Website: lowes
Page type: cart
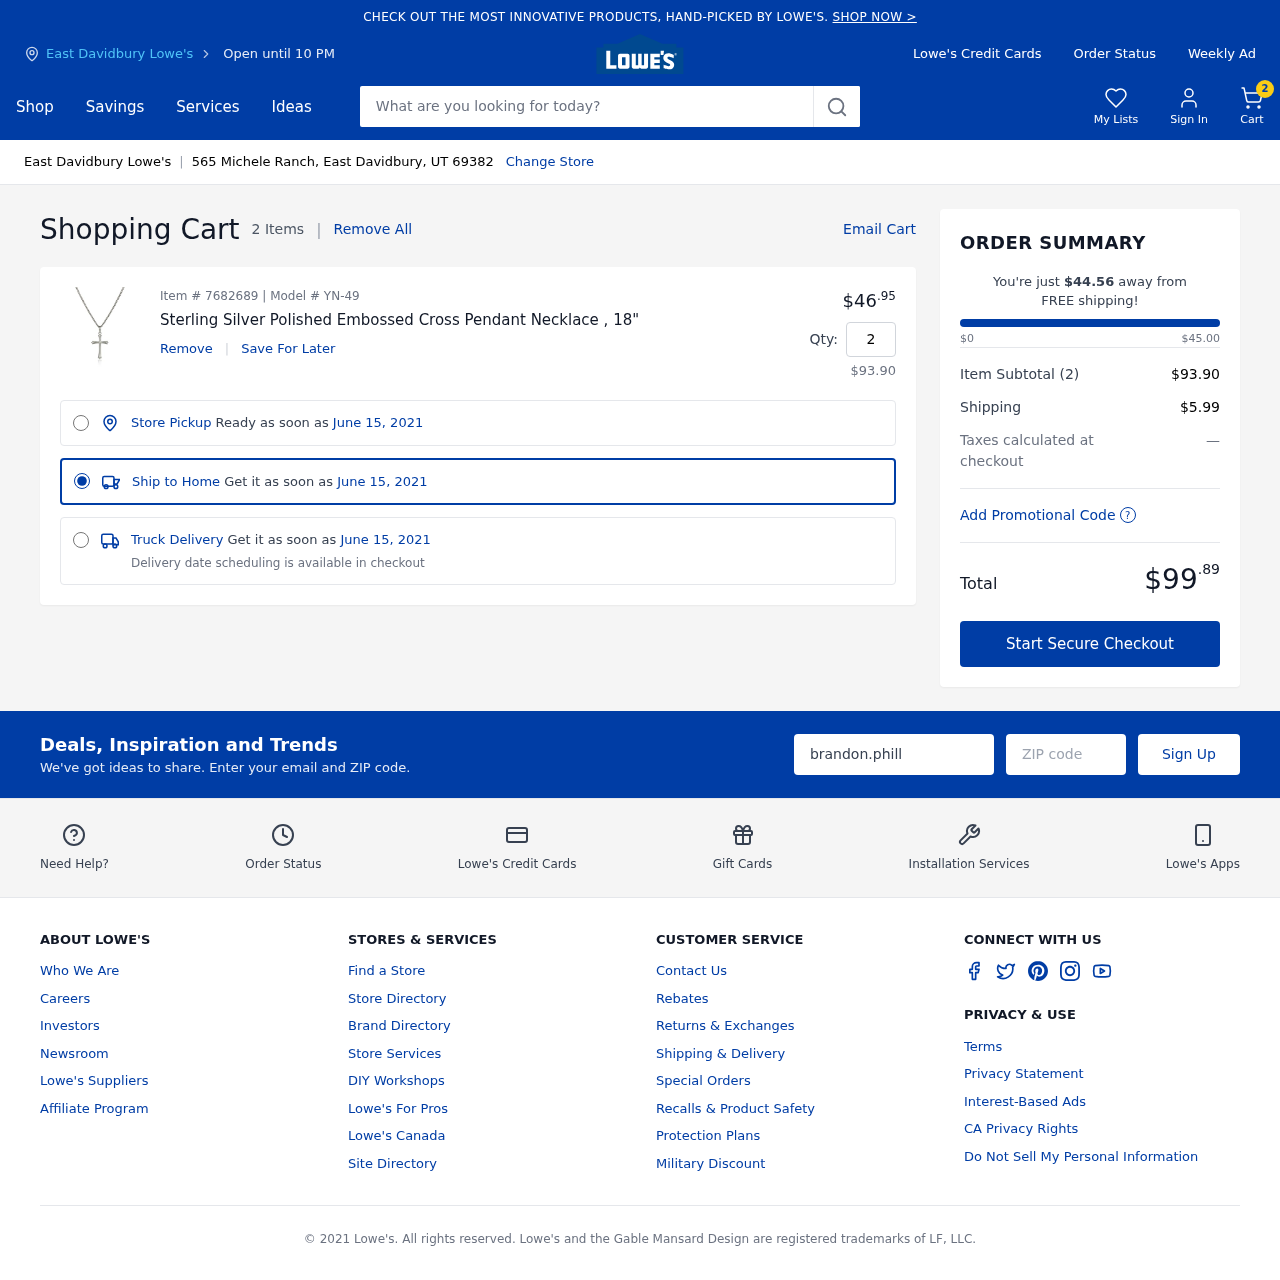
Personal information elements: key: PII_CITY
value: East Davidbury Lowe's
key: PII_EMAIL
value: brandon.phillips@gmail.com
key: PII_POSTCODE
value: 69382
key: PII_STREET
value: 565 Michele Ranch
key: PII_CITY_STATE_ZIP
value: East Davidbury, UT 69382
Product elements: key: PRODUCT1_NAME
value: Sterling Silver Polished Embossed Cross Pendant Necklace , 18"
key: PRODUCT1_PRICE
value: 46.95
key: PRODUCT1_QUANTITY
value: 2
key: PRODUCT1_SUBTOTAL
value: $93.90
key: PRODUCT_ITEM_NUMBER
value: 7682689
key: PRODUCT_MODEL_NUMBER
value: YN-49
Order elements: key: ORDER_NUM_ITEMS
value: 2
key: ORDER_NUM_ITEMS
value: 2 Items
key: ORDER_DELIVERY_DATE
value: June 15, 2021
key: ORDER_SUBTOTAL
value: $93.90
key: ORDER_SHIPPING_COST
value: $5.99
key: ORDER_TOTAL
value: $99.89
Search elements: key: HEADER_SEARCH
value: What are you looking for today?